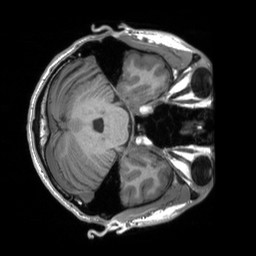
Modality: T1w
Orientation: axial
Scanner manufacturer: siemens
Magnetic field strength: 3 T
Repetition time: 2.3 s
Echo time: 0.00207 s